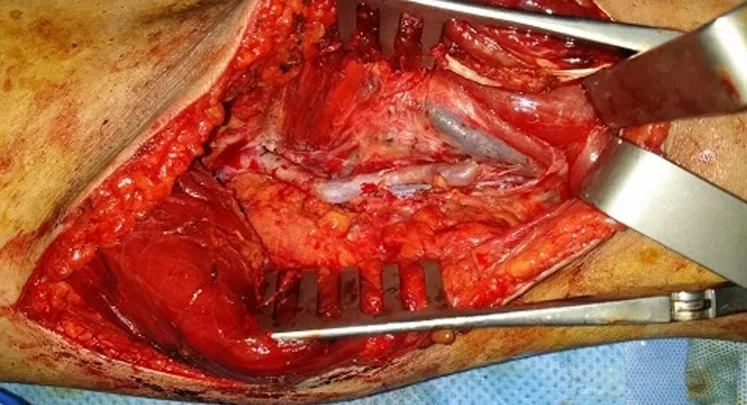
final replacement of the narrowed popliteal segment by a saphenous venous graft bypass.
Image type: medical_photograph (other_medical_photograph)